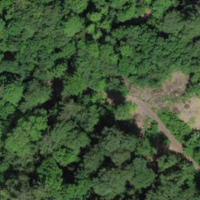
EUNIS habitat code: 53
Species observed at this site:
Acer campestre
Sorbus aucuparia
Corylus avellana
Fagus sylvatica
Saponaria ocymoides
Ilex aquifolium
Cornus sanguinea
Quercus rubra
Sciurus vulgaris